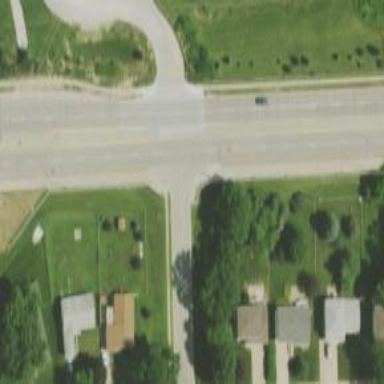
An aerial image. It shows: Unmarked road crossing.